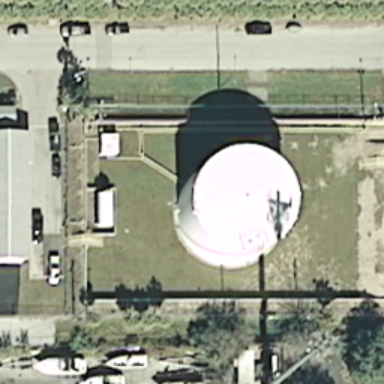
A white storage tank is on the lawn .